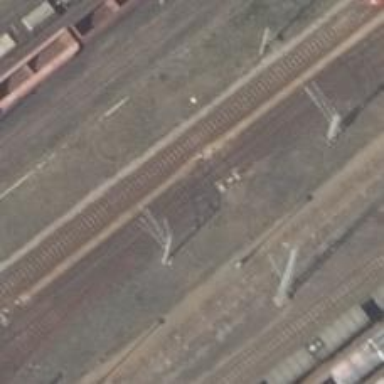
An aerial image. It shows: Railway switch.